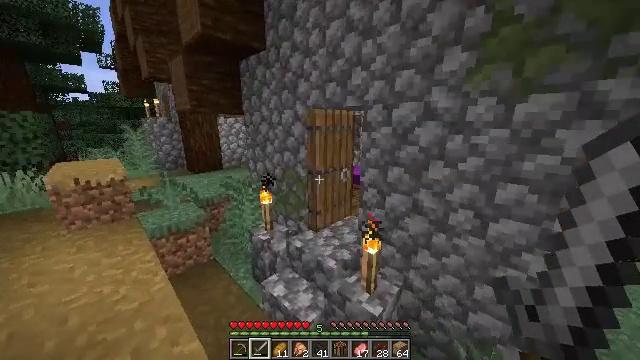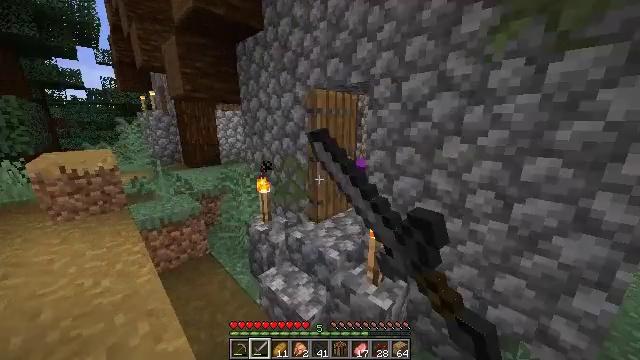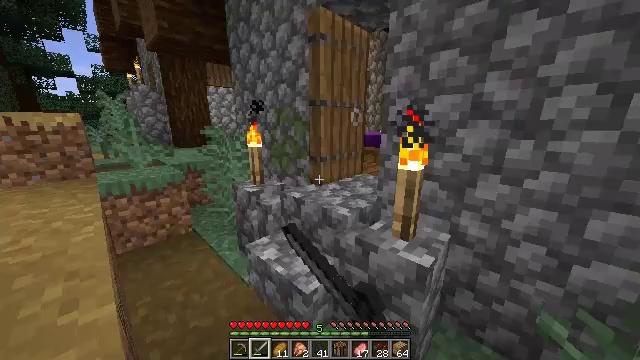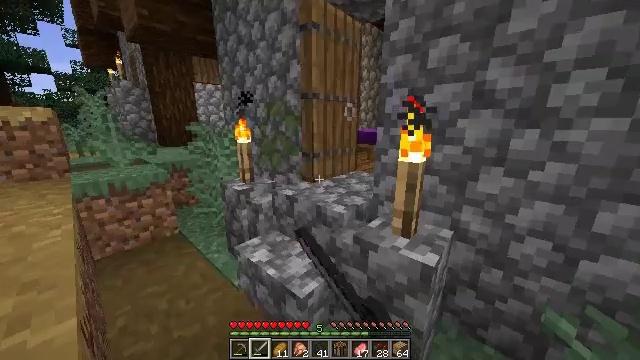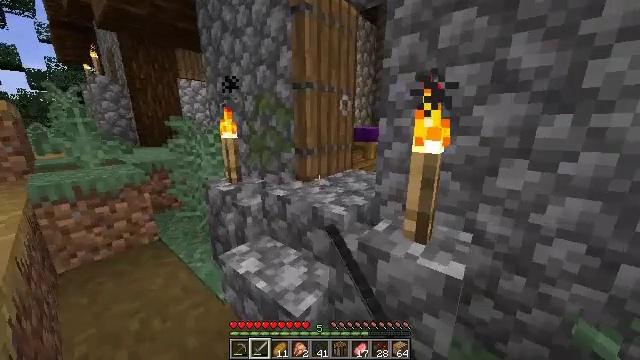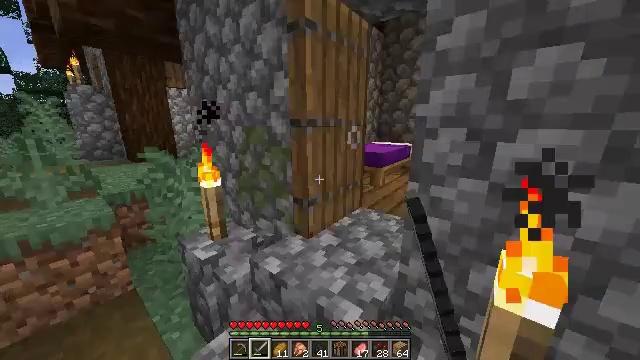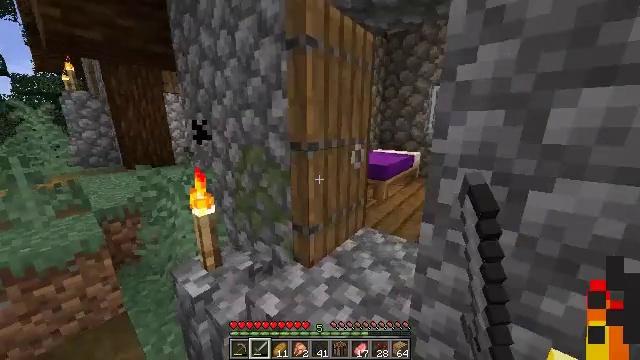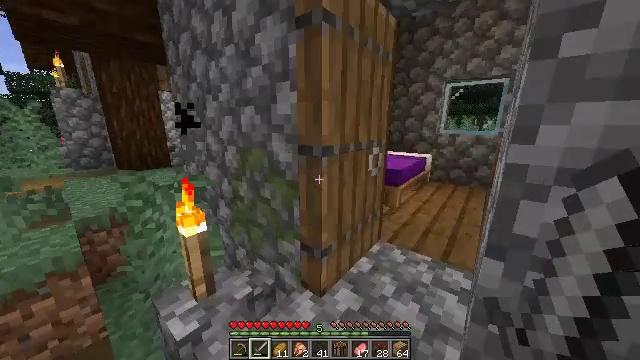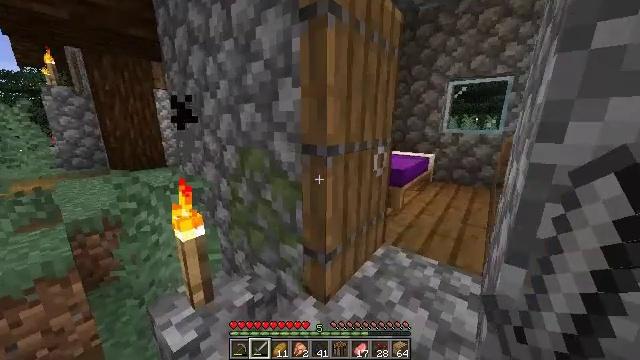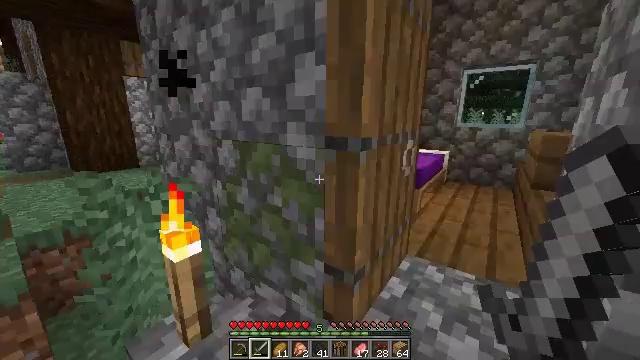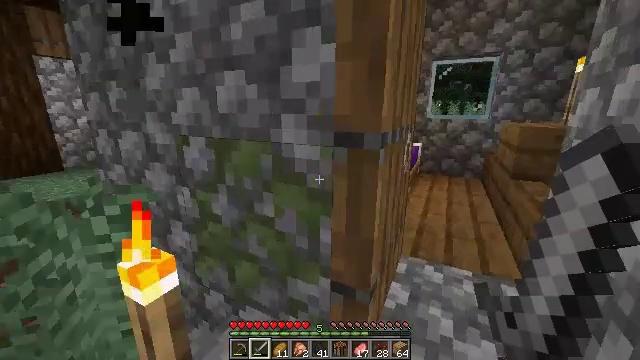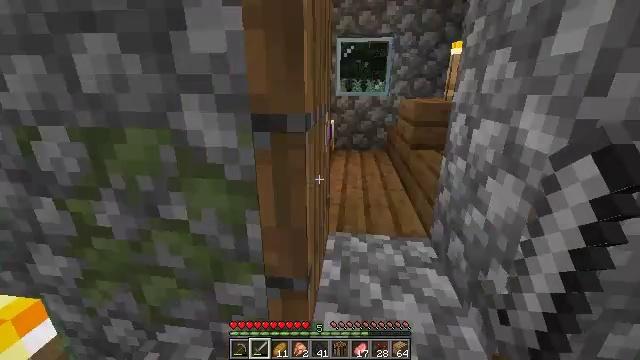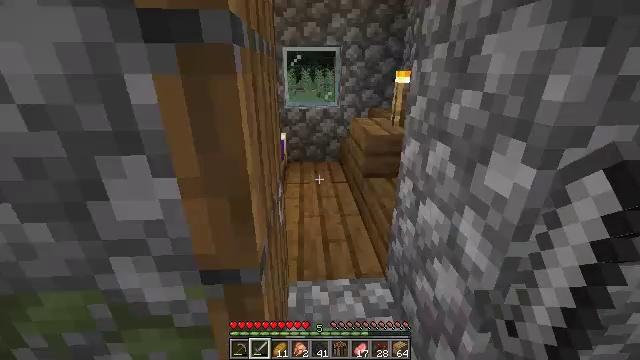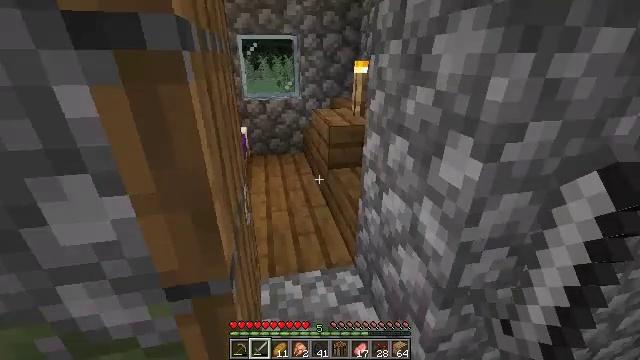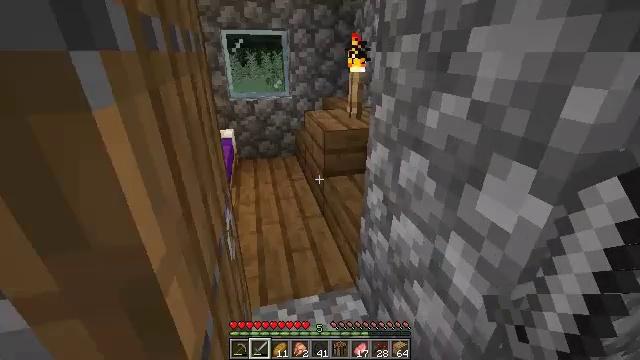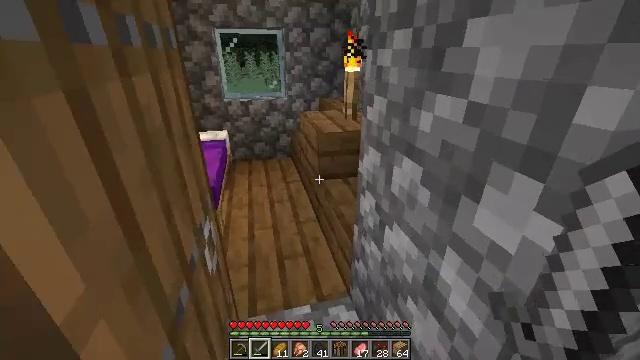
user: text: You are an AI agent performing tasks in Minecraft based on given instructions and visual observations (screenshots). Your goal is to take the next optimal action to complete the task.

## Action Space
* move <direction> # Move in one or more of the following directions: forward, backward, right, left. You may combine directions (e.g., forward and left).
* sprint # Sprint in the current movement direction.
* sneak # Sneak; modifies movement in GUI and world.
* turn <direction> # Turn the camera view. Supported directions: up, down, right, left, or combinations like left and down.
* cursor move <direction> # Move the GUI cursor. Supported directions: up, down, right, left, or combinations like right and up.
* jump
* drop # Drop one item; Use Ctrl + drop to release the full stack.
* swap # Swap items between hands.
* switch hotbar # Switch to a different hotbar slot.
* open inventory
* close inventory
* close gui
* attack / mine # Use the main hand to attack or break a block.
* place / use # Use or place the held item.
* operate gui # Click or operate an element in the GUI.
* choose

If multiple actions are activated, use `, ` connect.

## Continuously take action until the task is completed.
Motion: motion action
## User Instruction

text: Disassemble the purple bed for relocation.
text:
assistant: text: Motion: move forward, use / place
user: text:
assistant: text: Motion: move forward, use / place
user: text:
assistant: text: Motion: move forward, turn right, use / place
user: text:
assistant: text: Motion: move forward, turn right
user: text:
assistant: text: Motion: move forward
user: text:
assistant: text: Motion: move forward
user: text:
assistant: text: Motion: move forward
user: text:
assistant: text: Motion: move forward and move left
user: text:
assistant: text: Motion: move forward and move left, turn right
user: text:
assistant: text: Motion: move forward and move left, turn right and down
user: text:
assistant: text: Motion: move forward, turn right and down
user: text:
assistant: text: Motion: move forward, turn right and down
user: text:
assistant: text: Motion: move forward, turn right and down
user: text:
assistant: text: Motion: move forward, turn right
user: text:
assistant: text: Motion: move forward and move right
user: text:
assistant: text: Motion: move forward and move right
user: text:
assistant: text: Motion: move forward and move right
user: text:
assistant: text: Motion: move forward and move right
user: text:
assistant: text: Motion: move forward and move right, turn left
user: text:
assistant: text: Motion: move forward, turn left
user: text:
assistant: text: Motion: move forward
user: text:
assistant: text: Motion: move forward and move left, turn right and down
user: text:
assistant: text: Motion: move forward and move left, turn right and down
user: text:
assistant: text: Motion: move forward and move left, turn right and down
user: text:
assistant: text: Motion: move forward, turn right and down
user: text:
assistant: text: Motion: move forward
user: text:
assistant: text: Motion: no_op
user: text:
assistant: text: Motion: no_op
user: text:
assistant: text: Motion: turn left and up
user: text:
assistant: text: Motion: turn left and up